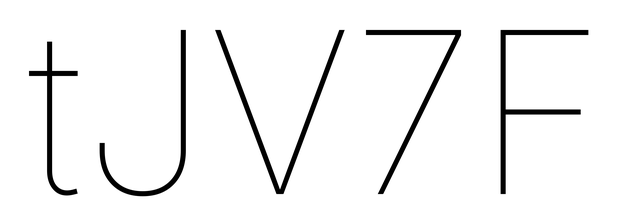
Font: Inter_Thin